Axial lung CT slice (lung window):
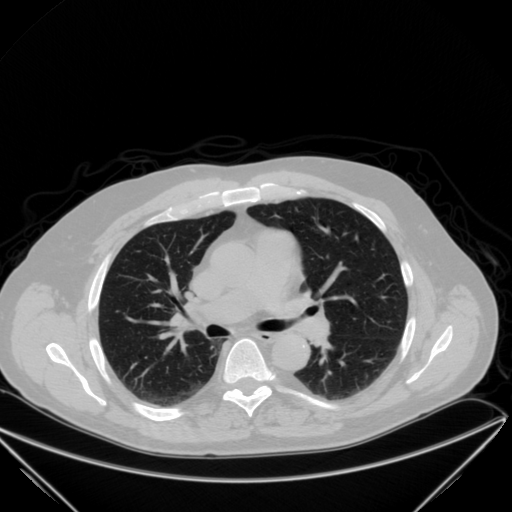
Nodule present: no